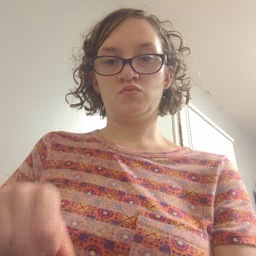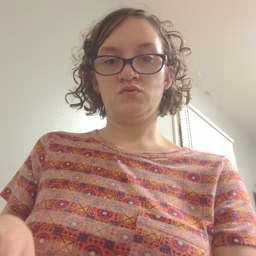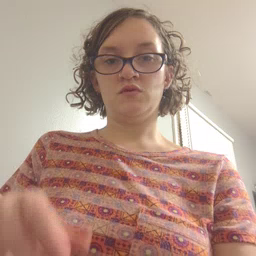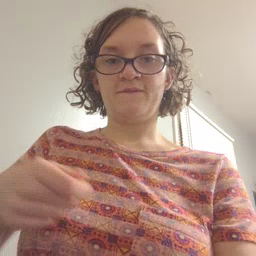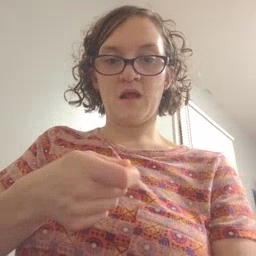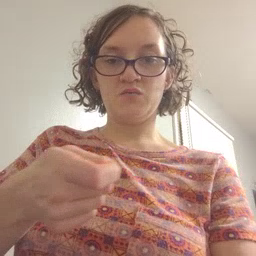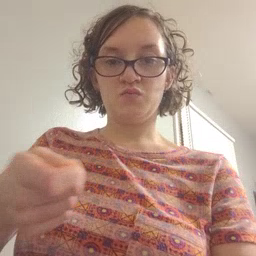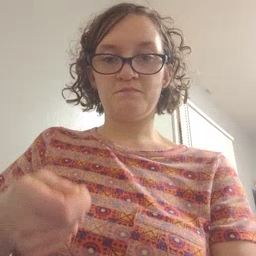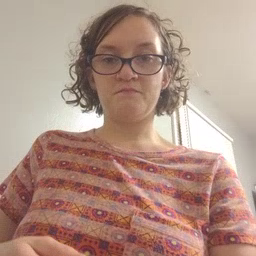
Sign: vacuum